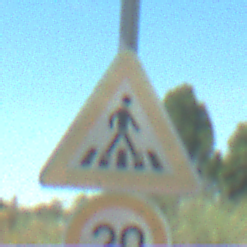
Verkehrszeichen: FussgaengerueberwegLinks
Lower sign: Geschwindigkeit20
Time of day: Midday
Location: Outdoor (Special)
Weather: PartlyCloudy
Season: NotSpecified
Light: Natural